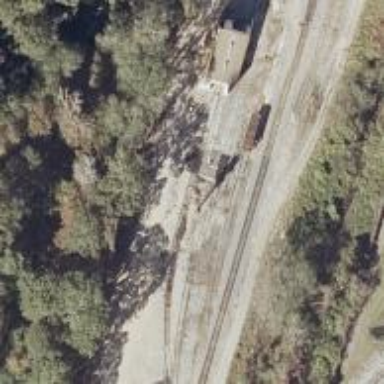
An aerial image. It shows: Rail spur service.